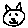
Label: cat